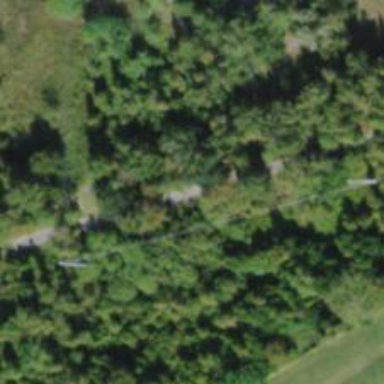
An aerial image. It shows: Asphalt cycleway running alongside abandoned railway.